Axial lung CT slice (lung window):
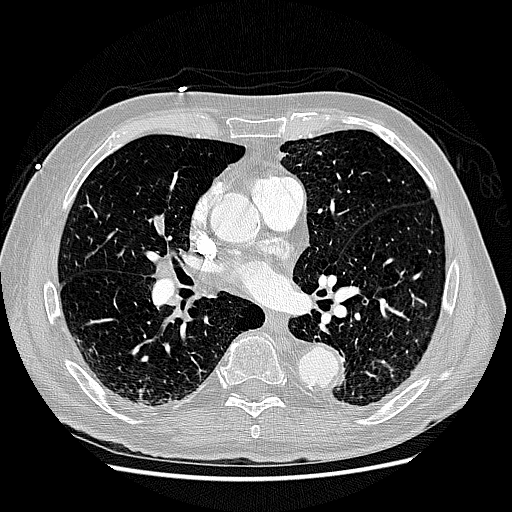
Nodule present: no